Interaction volume radius: 10 \u00c5
Interaction volume height: 15 \u00c5
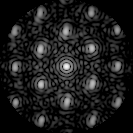
Disorder parameter: 0.3084